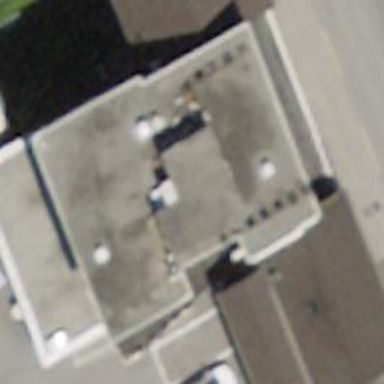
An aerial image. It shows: Hotel building.